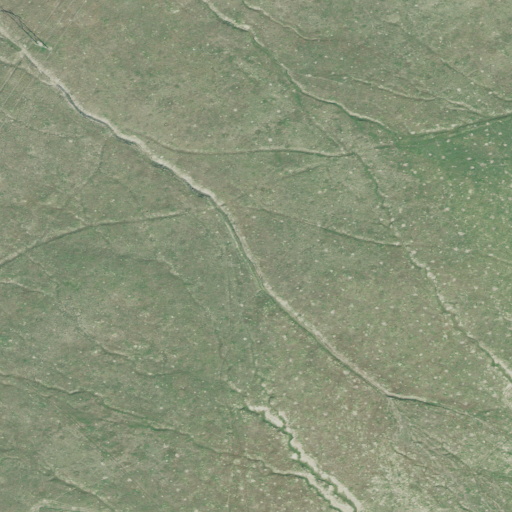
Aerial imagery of valley in Utah named Burnt Canyon containing grassland and shrub